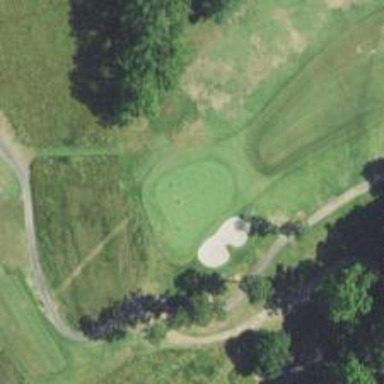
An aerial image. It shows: View of golf hole.